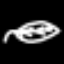
Label: leaf